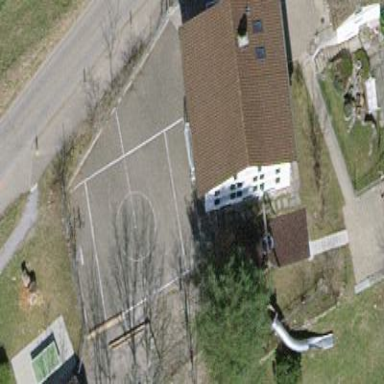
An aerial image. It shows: School.